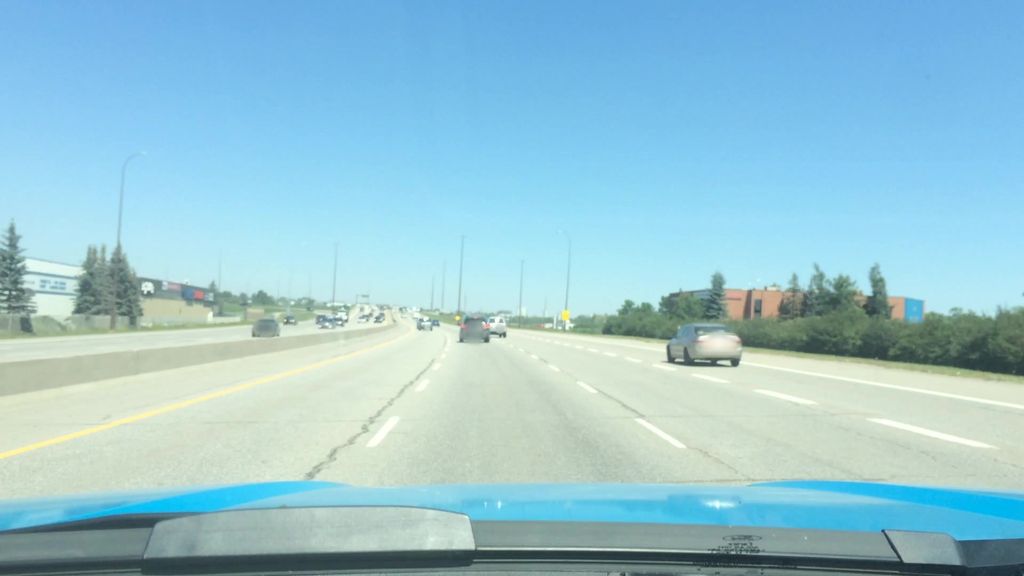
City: calgary